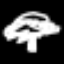
Label: mushroom